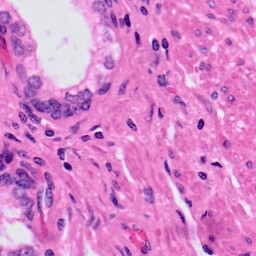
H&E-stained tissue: Prostate